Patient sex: M
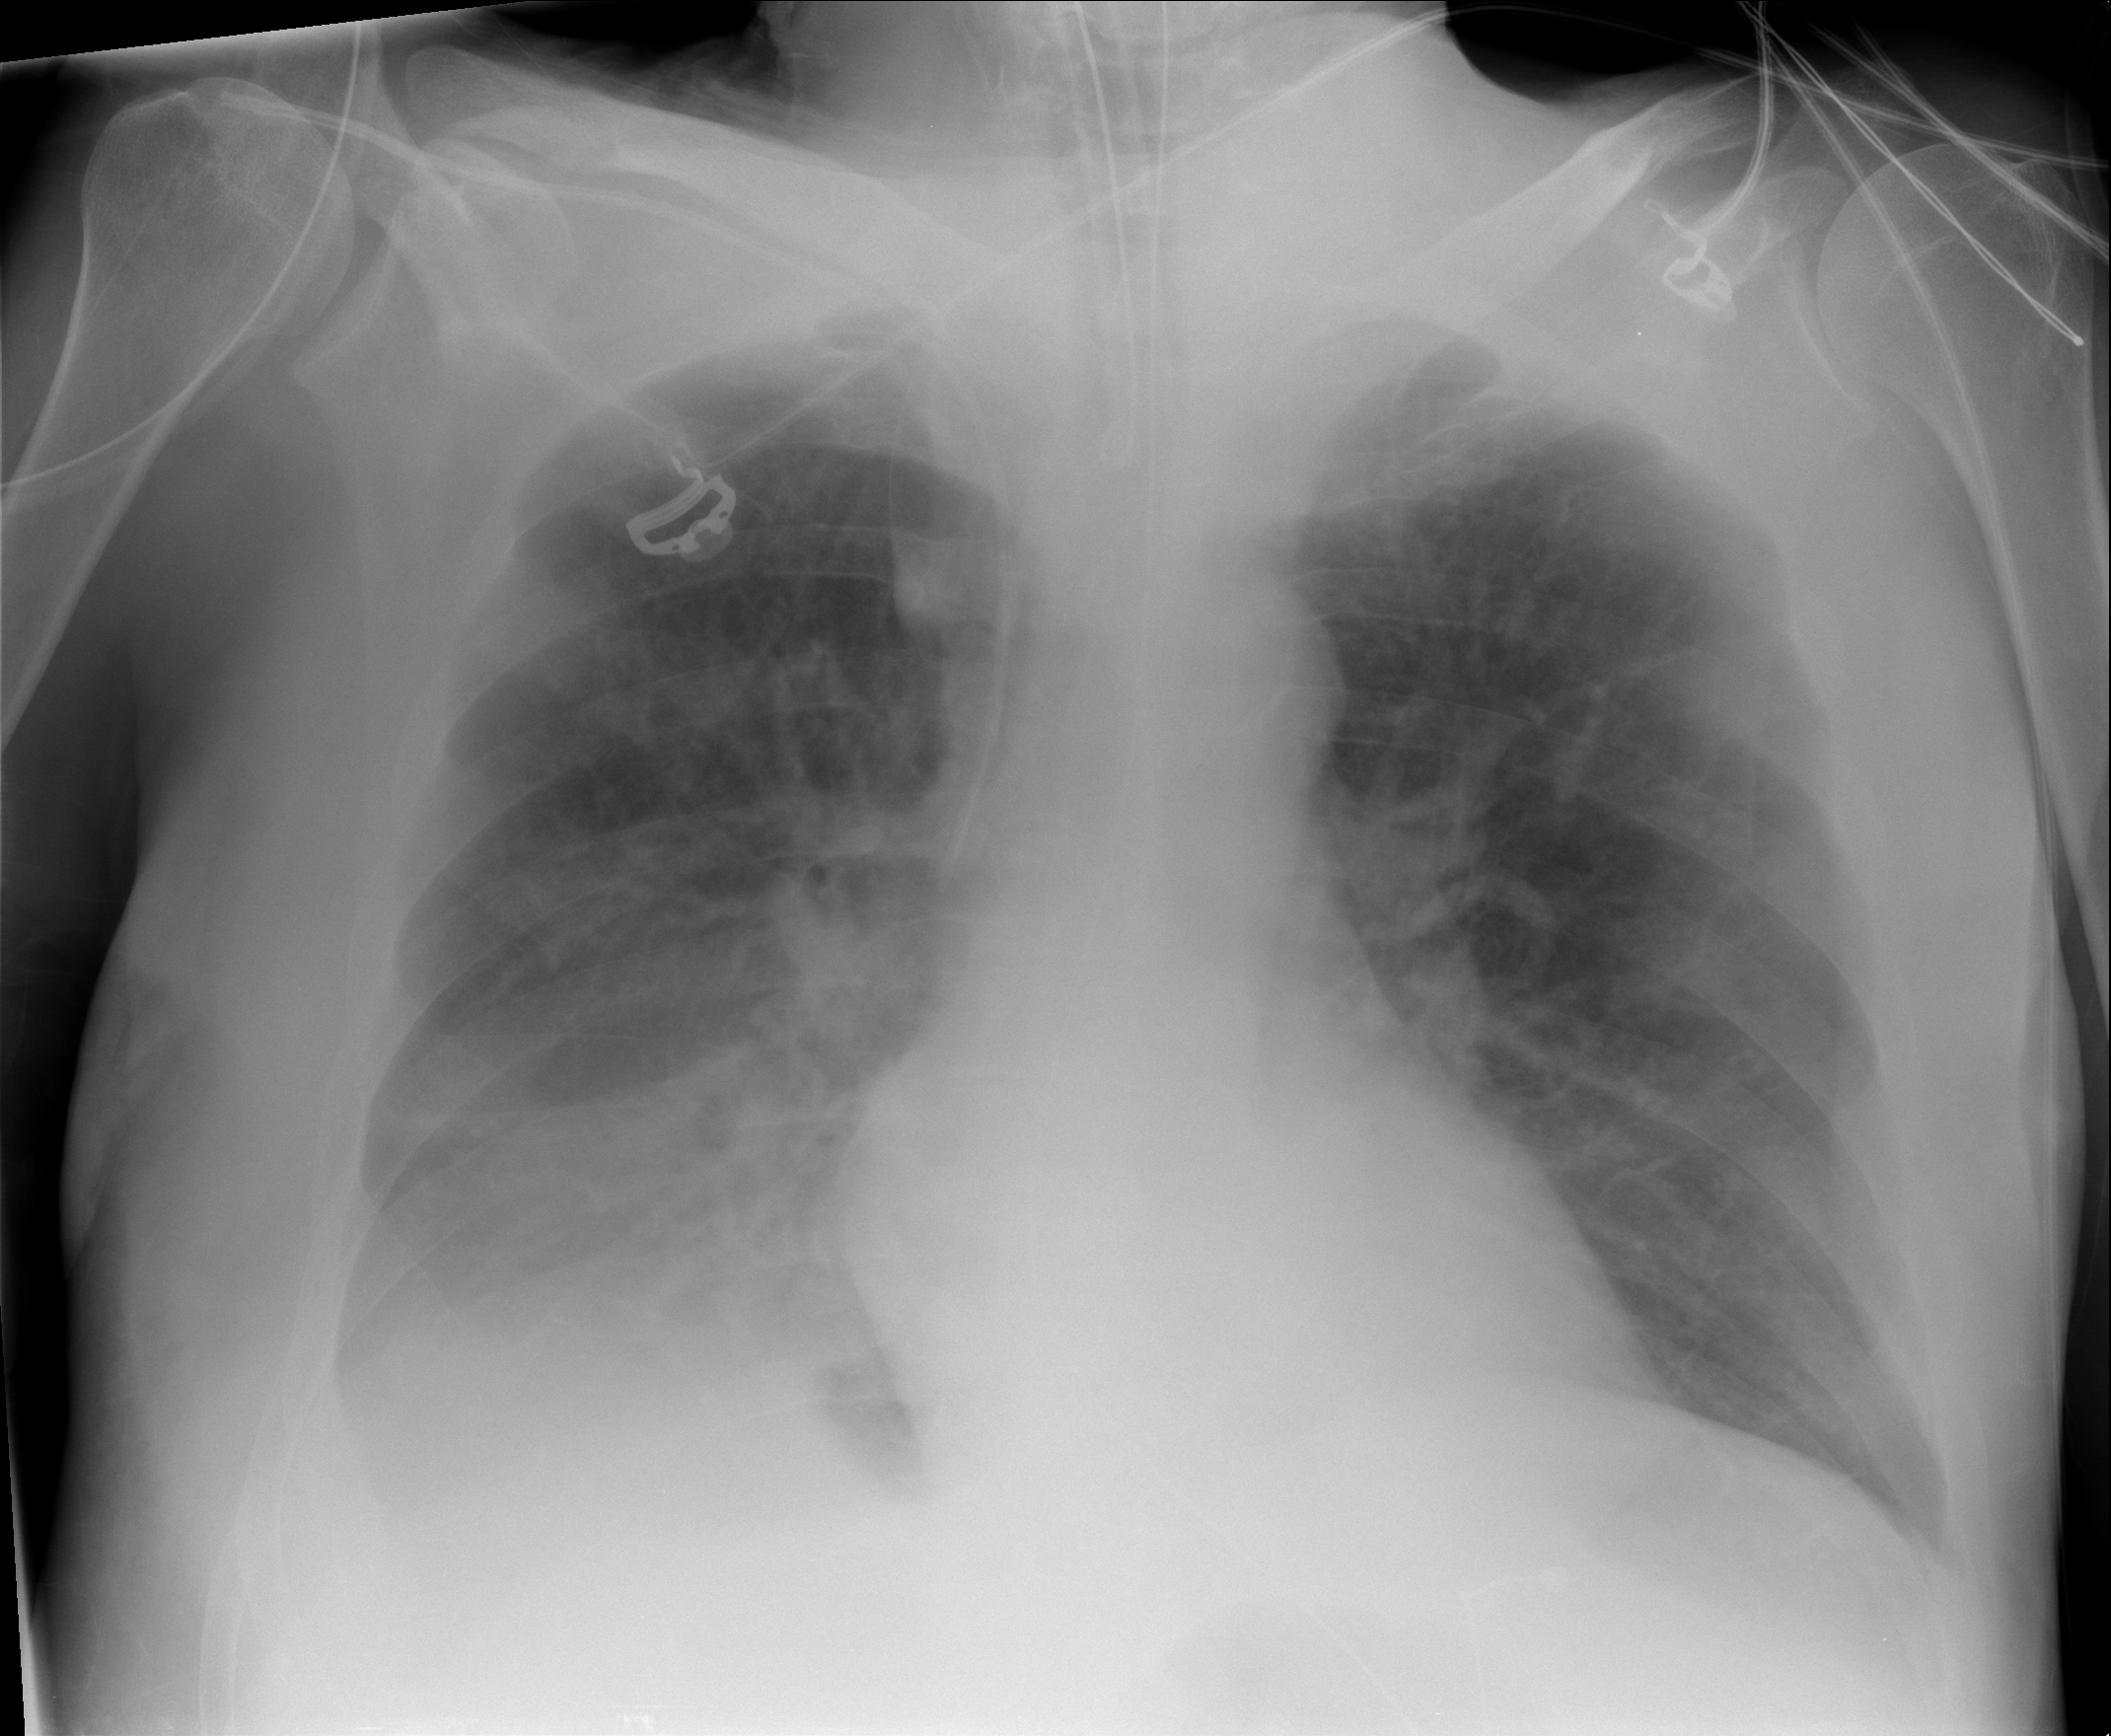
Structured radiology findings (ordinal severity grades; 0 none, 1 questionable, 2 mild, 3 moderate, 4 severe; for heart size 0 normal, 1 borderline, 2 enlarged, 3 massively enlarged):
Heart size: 0
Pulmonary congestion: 0
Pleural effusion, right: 2
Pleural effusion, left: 2
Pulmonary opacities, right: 2
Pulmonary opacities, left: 0
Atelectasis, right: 2
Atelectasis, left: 0